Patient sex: M
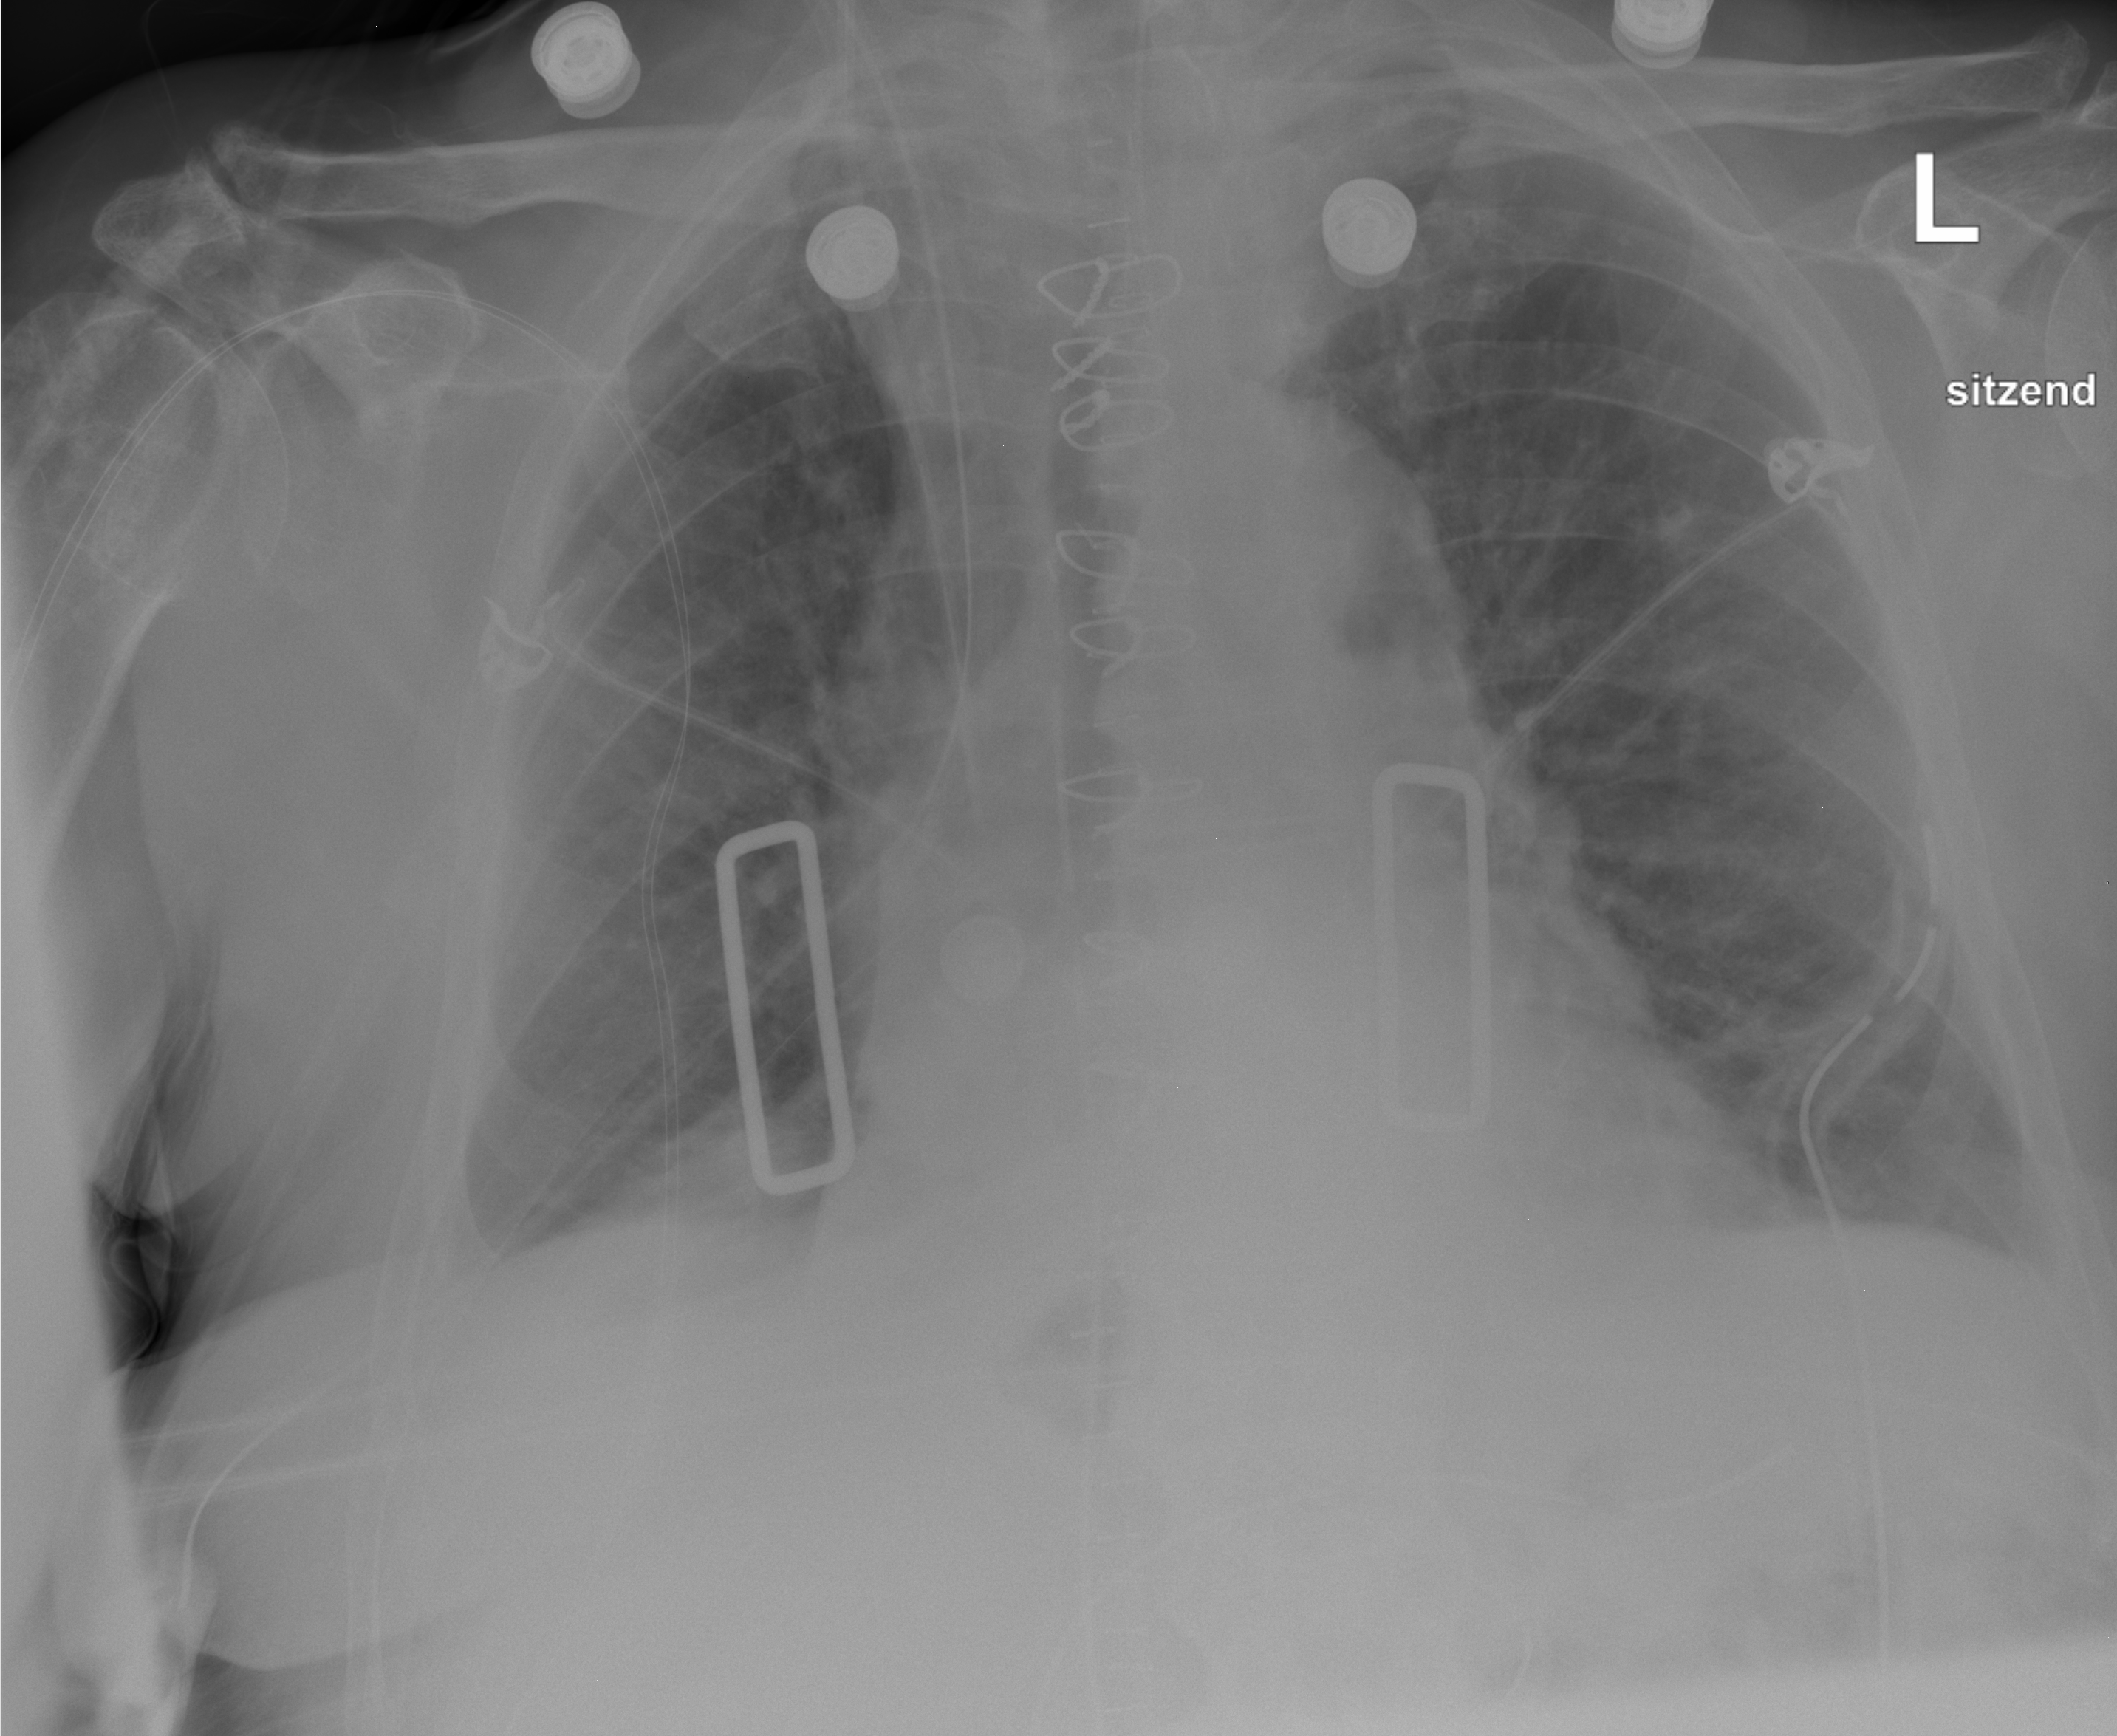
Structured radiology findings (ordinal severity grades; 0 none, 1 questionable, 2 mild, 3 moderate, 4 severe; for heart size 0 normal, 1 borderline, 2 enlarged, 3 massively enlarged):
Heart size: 2
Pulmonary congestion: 1
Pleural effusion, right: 2
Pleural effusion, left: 2
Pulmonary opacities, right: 1
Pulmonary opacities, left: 1
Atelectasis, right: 2
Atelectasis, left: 2